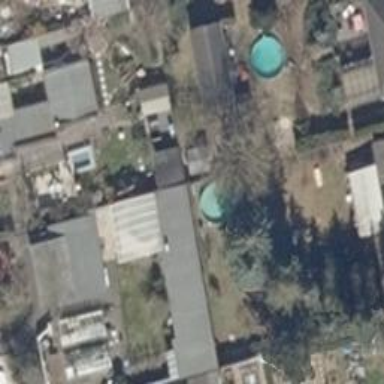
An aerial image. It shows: Swimming pool located in leisure land.